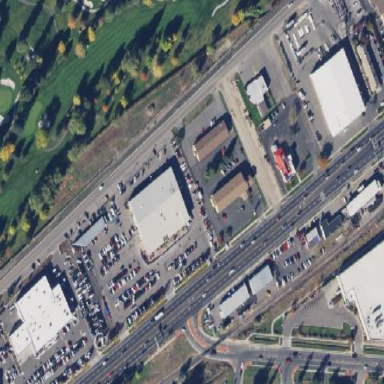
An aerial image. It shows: Retail area.